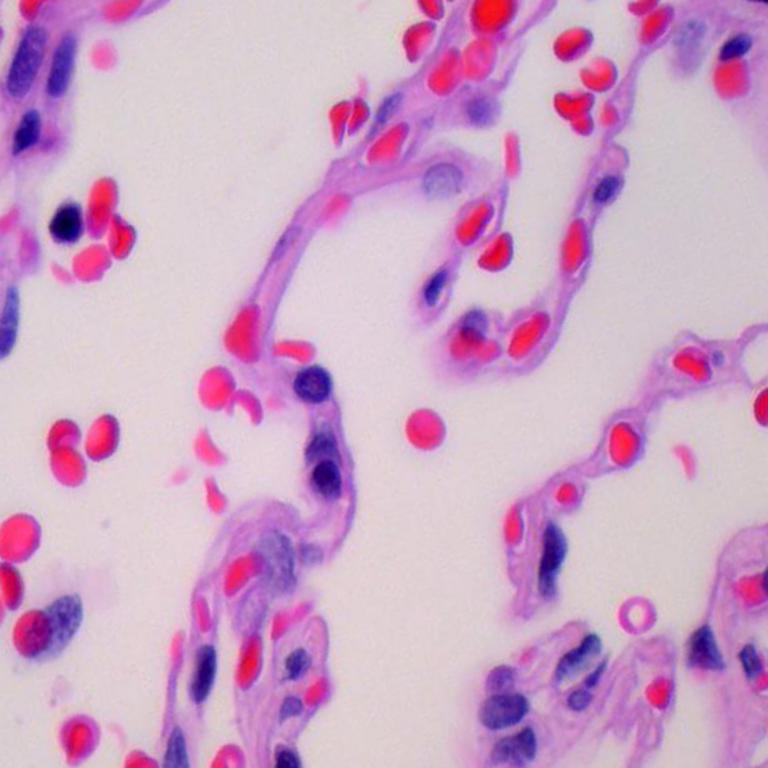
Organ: lung
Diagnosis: benign